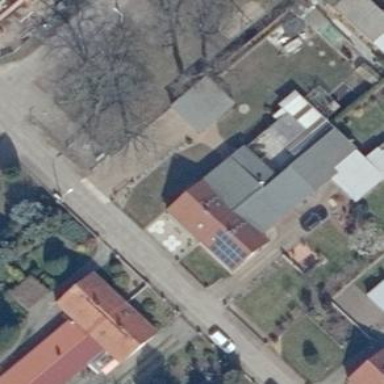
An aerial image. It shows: Semidetached house.